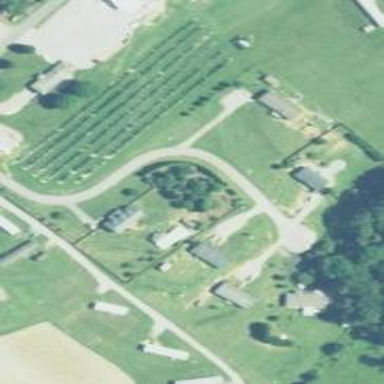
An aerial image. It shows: Orchard.